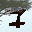
Label: 7